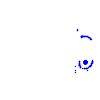
Particle: pion